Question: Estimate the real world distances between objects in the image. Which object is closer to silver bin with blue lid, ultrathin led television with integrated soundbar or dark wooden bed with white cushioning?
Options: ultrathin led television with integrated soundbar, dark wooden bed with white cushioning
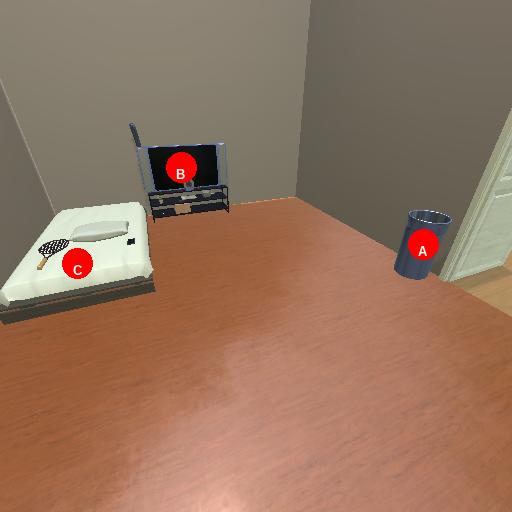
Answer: ultrathin led television with integrated soundbar